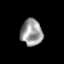
Tissue: skin
Cell type: Epithelial cells
Senescence score: 0.2632
Nuclear area (px): 570
Mean DAPI intensity: 153.437